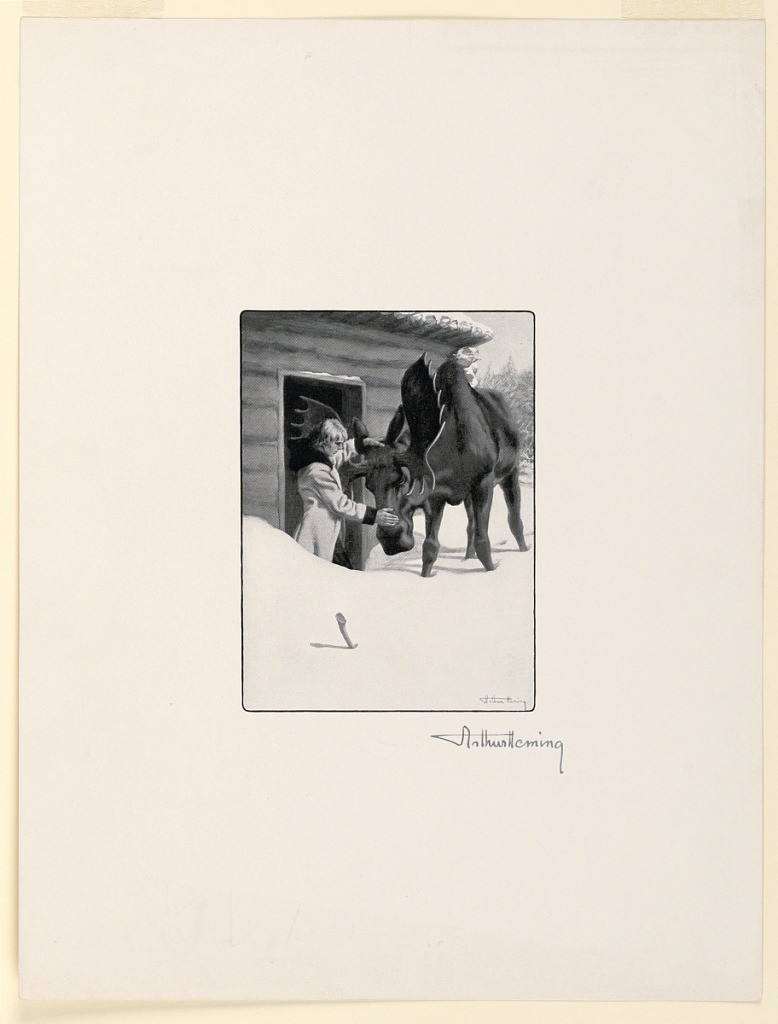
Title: Boy with a Moose
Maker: Arthur Henry Howard Heming, American, b. Canada, 1870–1940
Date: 1900
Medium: Ink on paper
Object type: Print
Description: Trial proof for illustration. Boy standing at the door of a log cabin in deep snow, stroking the head of a moose.